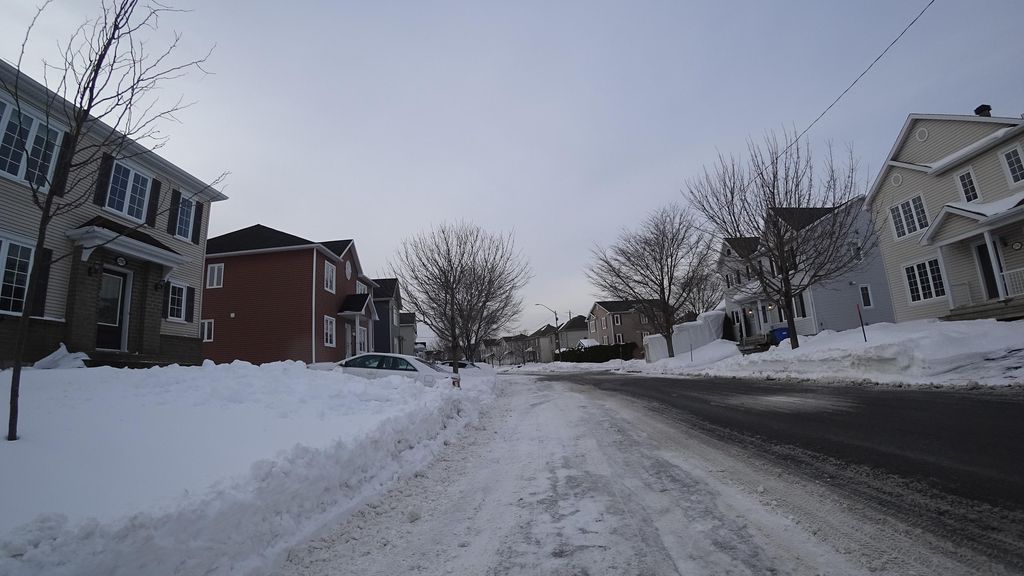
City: quebec_city